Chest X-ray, AP view. Patient: 26 years old, sex M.
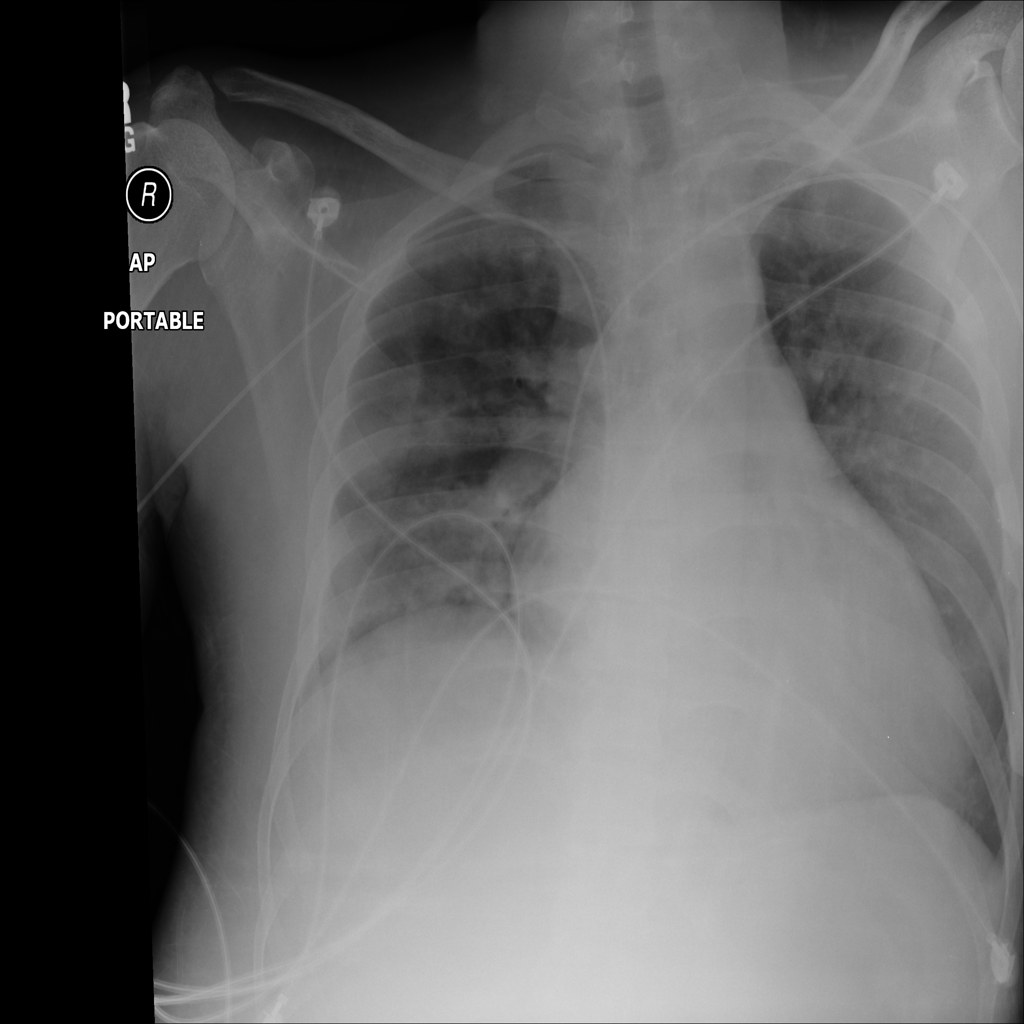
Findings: Atelectasis, Consolidation, Infiltration